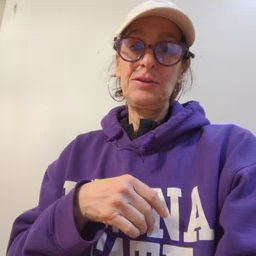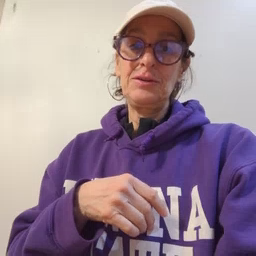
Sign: after